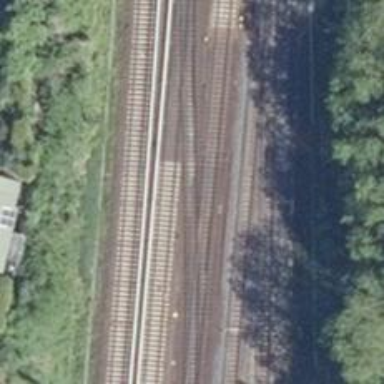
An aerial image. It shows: Railway with electrified contact lines.